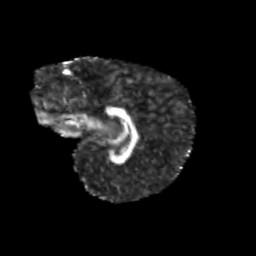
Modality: FA
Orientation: sagittal
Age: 9
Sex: female
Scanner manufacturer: siemens
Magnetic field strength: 3 T
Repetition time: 3.8 s
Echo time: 0.07 s